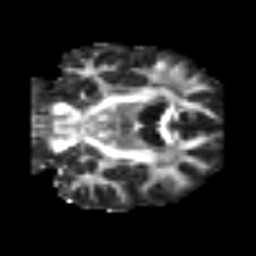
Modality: FA
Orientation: coronal
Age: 68
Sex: male
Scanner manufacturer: siemens
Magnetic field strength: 3 T
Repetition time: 5.6 s
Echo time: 0.082 s